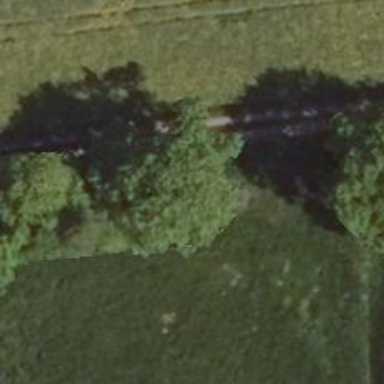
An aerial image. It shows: Row of trees in natural setting.